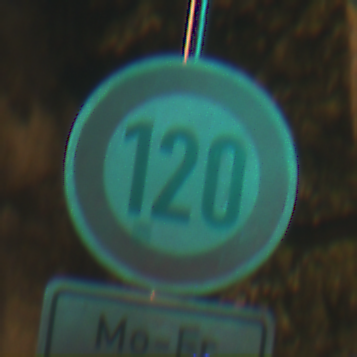
Verkehrszeichen: Geschwindigkeit120
Zusatzzeichen unten: ZeitangabenMitBeschraenkungAufWochentage2
Umgebung: Outdoor, Urban
Tageszeit: Night
Wetter: PartlyCloudy
Licht: Artificial
Jahreszeit: NotSpecified
Kontrast: HighContrast